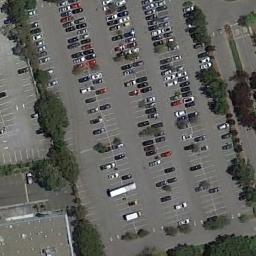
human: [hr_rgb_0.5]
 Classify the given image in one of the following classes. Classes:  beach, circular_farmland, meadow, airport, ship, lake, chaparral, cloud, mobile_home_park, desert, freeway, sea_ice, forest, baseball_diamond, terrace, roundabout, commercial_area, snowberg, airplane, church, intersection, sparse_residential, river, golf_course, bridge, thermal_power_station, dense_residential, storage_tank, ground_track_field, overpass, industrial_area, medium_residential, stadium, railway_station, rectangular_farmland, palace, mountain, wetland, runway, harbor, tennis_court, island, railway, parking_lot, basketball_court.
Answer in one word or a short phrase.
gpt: parking_lot